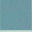
Piece: xx